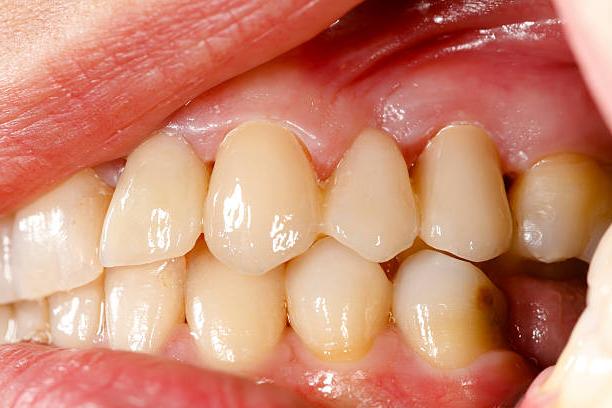
Condition: Gingivitis